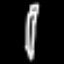
Label: pencil